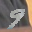
Label: 9